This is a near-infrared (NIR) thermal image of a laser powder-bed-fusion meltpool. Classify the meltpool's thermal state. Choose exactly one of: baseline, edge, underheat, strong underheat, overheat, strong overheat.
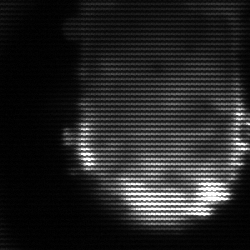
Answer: baseline